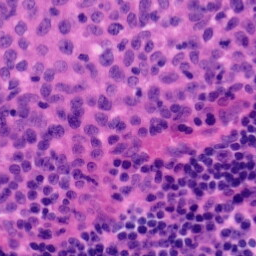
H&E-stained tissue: Tonsil